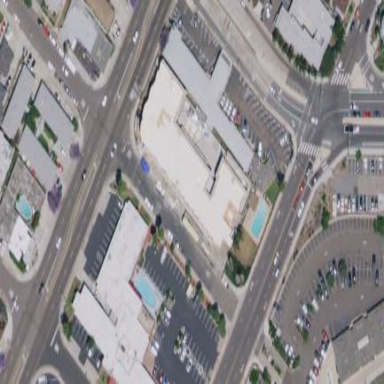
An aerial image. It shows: Hotel building.